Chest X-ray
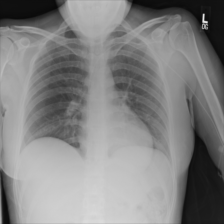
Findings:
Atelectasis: negative
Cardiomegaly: negative
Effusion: negative
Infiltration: negative
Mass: negative
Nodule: negative
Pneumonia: negative
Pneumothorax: negative
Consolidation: negative
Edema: negative
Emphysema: negative
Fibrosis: negative
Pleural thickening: negative
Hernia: negative